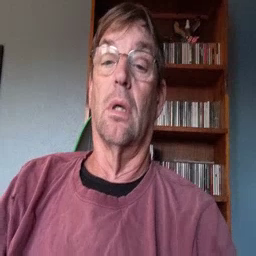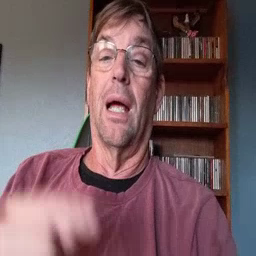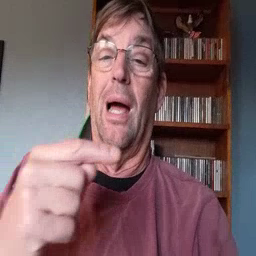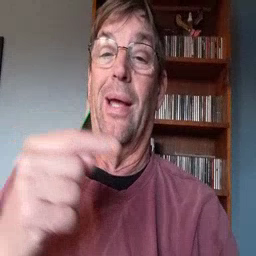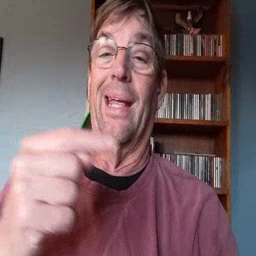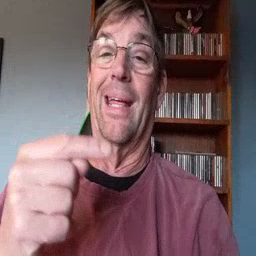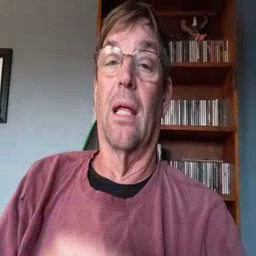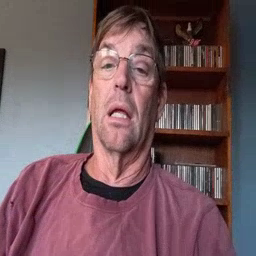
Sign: owie